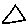
Label: triangle